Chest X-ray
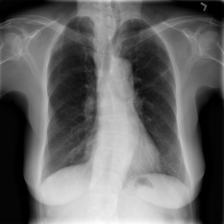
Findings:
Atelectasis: negative
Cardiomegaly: negative
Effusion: negative
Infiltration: negative
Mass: negative
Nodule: negative
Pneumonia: negative
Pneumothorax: negative
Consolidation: negative
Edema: negative
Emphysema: negative
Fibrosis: negative
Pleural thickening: negative
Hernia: negative